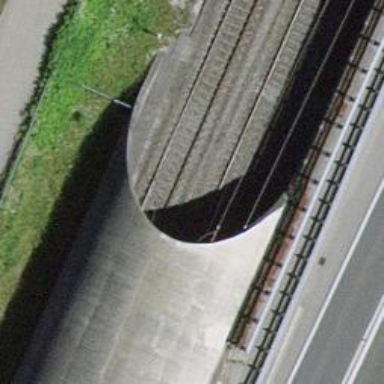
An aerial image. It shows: Single railway track with electrified contact line.